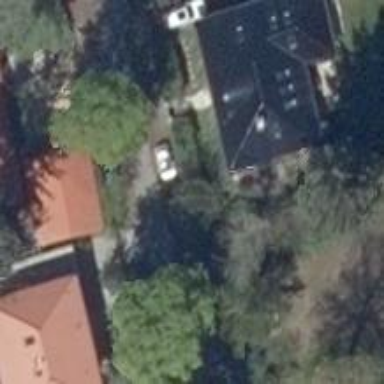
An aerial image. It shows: Detached building.